Question: I have a very strange issue with a 'DataGridView', whenever I try to put some data through queries I get one extra blank row at the end.
How do I remove it?

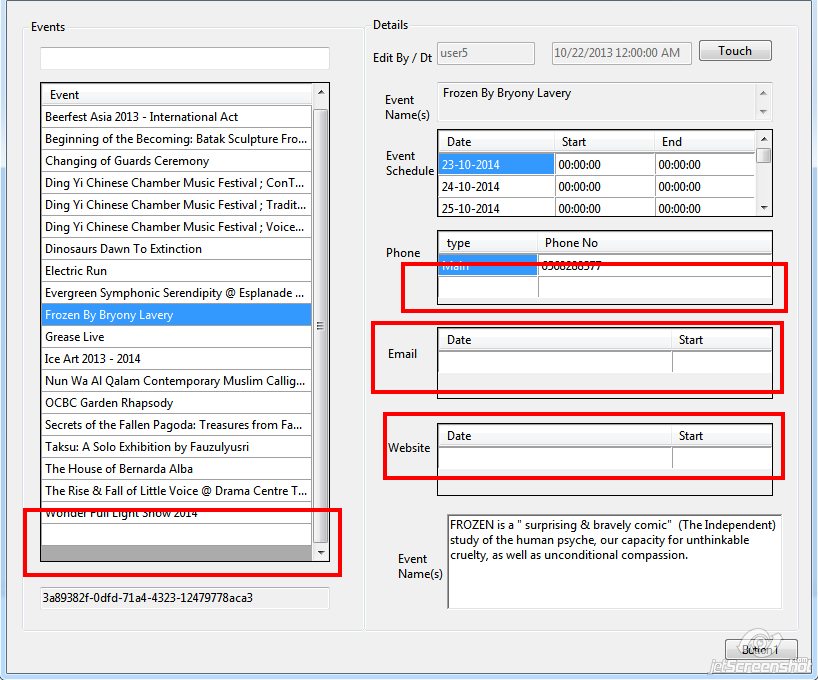
Answer: '''
DataGridView1.AllowUserToAddRows = False
'''
There is a row at the bottom for the user to manually add data. I think you might want to remove this